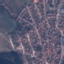
Land use / land cover: Residential